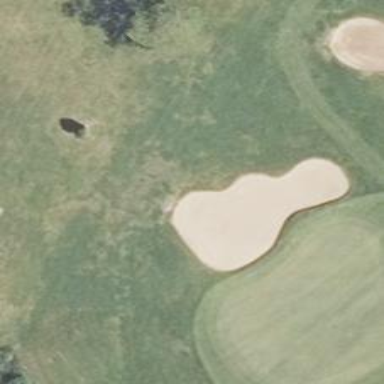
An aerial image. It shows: Golf bunker.